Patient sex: F
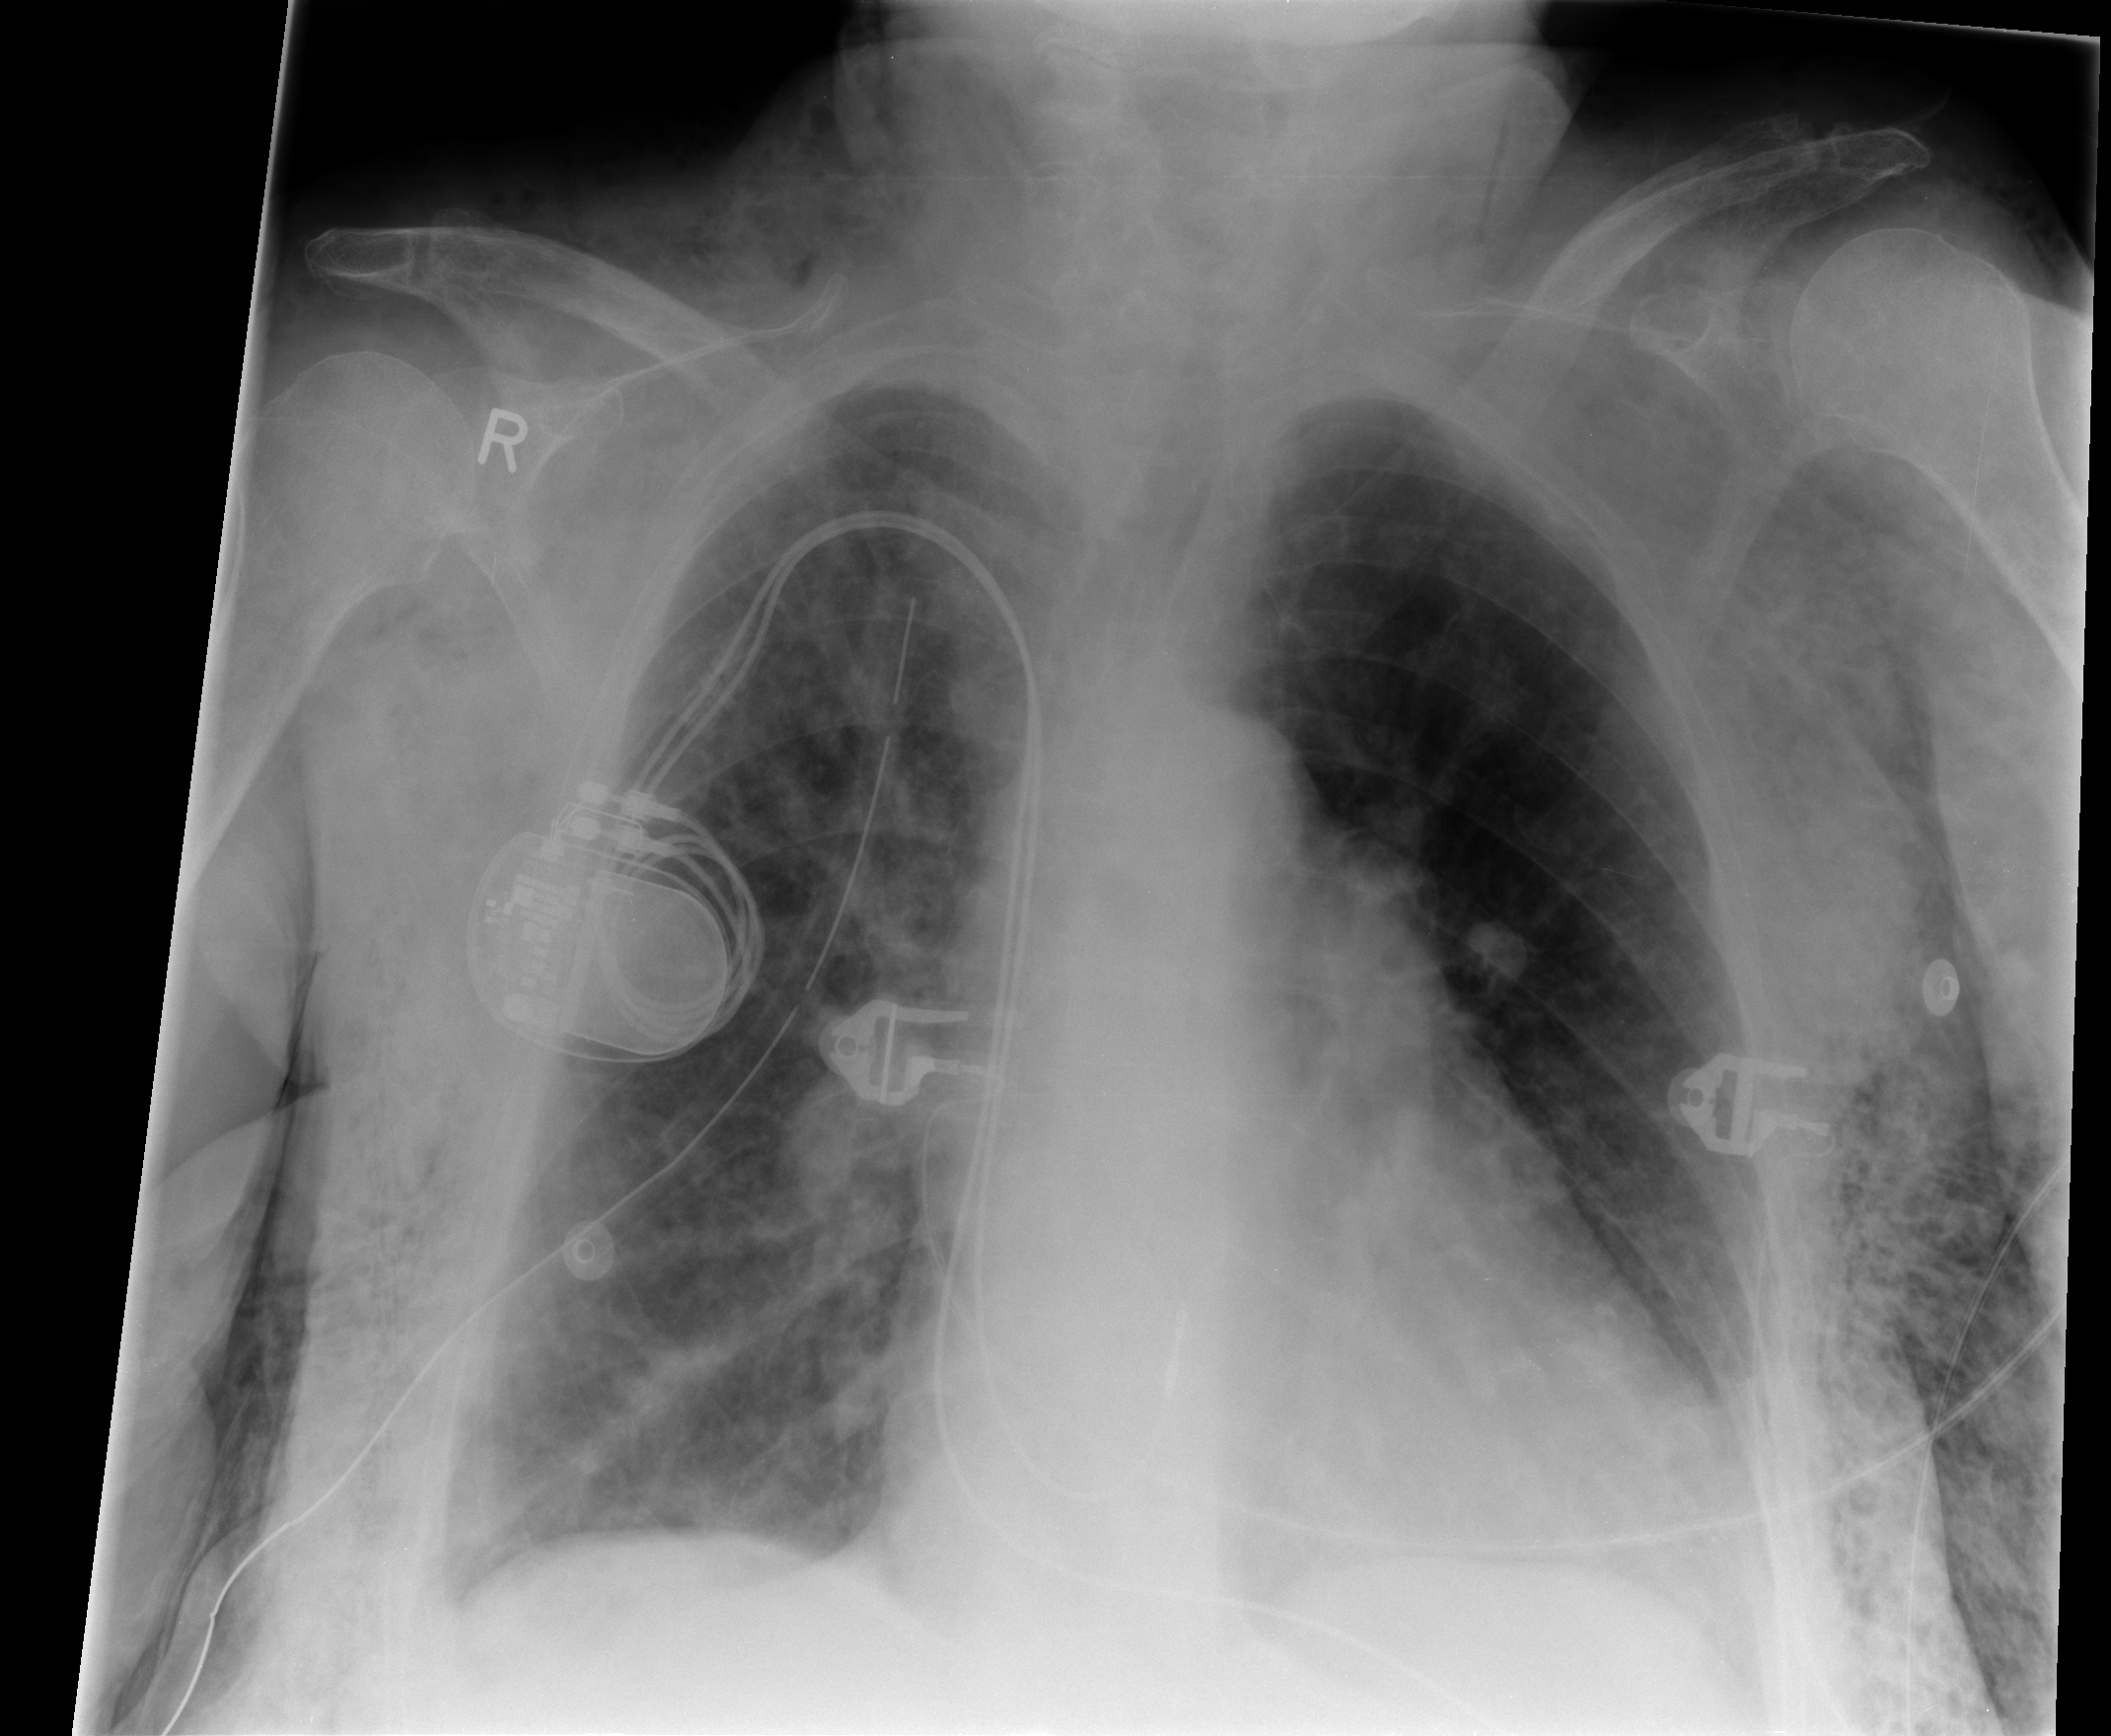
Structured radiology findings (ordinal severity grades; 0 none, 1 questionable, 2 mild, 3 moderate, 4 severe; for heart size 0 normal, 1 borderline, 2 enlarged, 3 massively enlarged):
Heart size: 1
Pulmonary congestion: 0
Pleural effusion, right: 0
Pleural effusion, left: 0
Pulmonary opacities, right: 1
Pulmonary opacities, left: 0
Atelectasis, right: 2
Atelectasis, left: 0